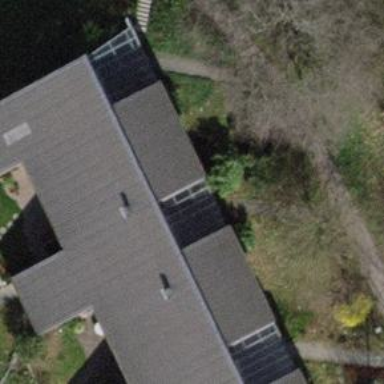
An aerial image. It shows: Terrace building.